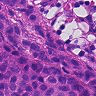
Metastatic tissue present: yes